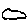
Label: cloud